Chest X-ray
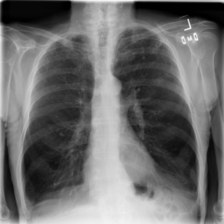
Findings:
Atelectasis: negative
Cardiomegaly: negative
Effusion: negative
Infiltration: negative
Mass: negative
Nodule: positive
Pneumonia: negative
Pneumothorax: negative
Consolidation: negative
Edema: negative
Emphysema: negative
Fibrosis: negative
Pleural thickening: negative
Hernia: negative